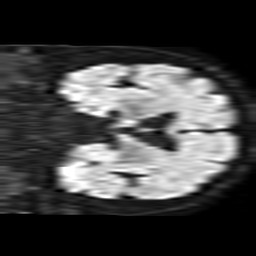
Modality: TRACE
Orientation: coronal
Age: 59
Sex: male
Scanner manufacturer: philips
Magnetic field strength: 1.5 T
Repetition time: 3.398 s
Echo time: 0.06922 s